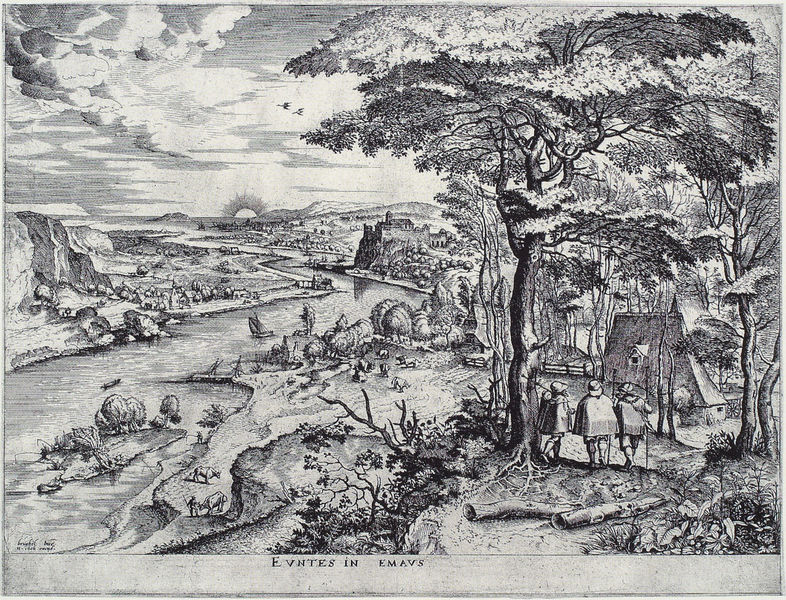
Titel: Euntes In Emaus (nach Pieter Bruegel d. Ä.)
Künstler: Johannes van Doetecum
Institution: Wien, Graphische Sammlung Albertina
Schlagwörter: baum, berg, blätter, felsen, himmel, weiß, wolken, bäume, fluss, landschaft, menschen, männer, schwarz, zeichnung, blick, haus, tiere, wiese, zaun, wache, ast, horizont, kühe, sonnenaufgang, stamm, vögel, hütte, kirche, sonne, insel, drei, wald, schiff, schiffe, berge, dorf, graphik, sonnenuntergang, hafen, krieg, stämme, soldaten, bauer, burg, radierung, scharz, schwarzweiß, waffen, rückenfiguren, lanschaft, lanzen, kupferstich, hirte, wachen, hoirzont, wahce